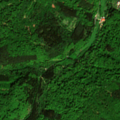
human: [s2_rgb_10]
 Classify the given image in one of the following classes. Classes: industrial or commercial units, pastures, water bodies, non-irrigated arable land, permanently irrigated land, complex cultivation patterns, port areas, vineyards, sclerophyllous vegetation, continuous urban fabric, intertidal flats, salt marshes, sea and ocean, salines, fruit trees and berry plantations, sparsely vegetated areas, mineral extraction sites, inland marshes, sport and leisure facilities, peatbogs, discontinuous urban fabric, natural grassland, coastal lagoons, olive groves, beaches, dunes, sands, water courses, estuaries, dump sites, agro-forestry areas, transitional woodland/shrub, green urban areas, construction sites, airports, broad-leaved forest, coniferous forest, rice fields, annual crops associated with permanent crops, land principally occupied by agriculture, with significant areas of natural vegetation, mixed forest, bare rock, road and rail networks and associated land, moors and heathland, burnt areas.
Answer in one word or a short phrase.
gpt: broad-leaved forest, mixed forest